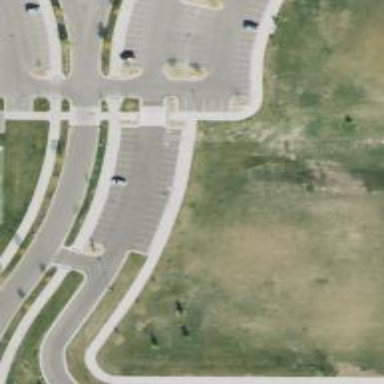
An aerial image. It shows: Parking space.